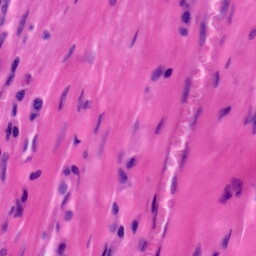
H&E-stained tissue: Tonsil